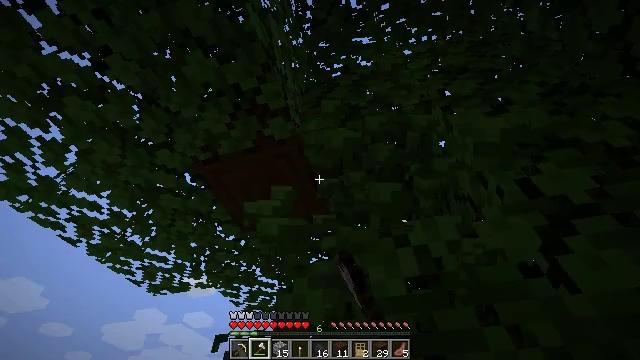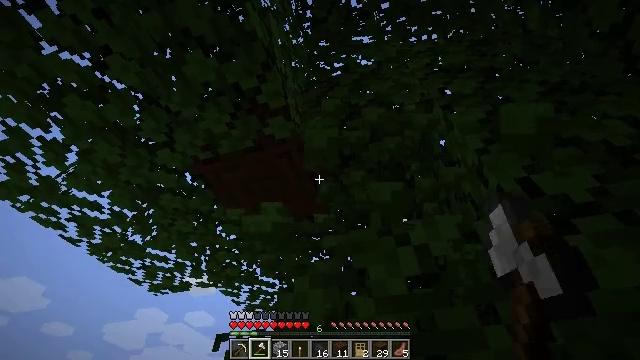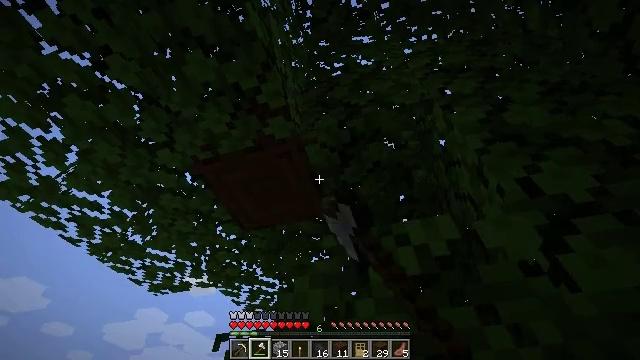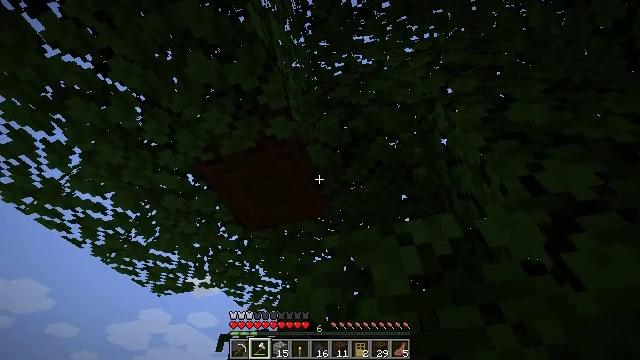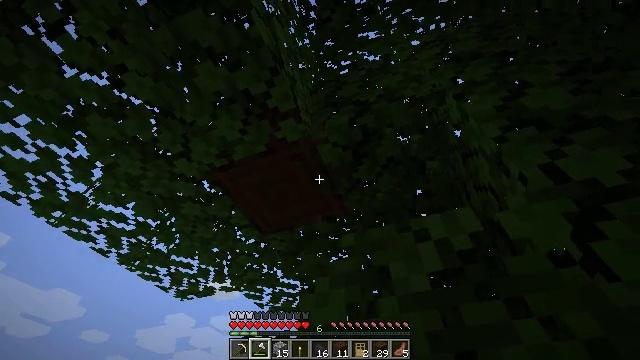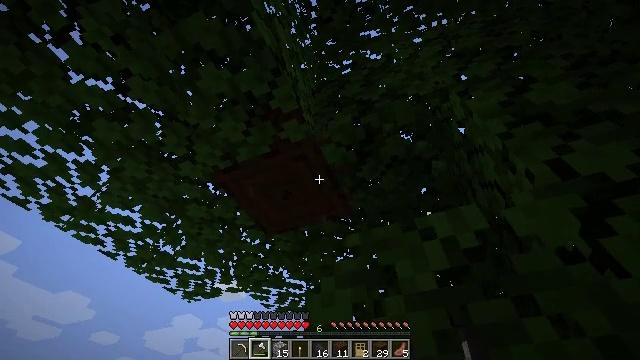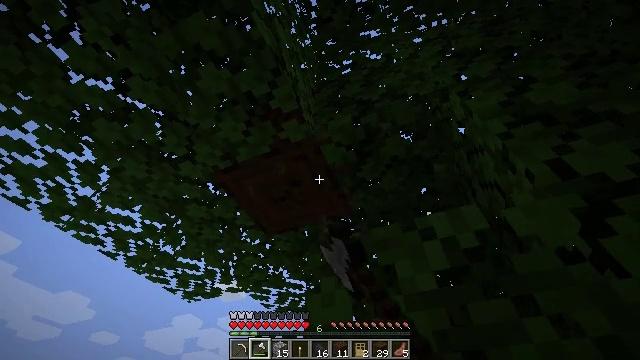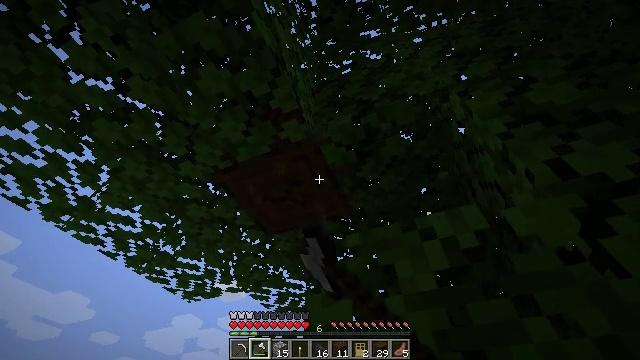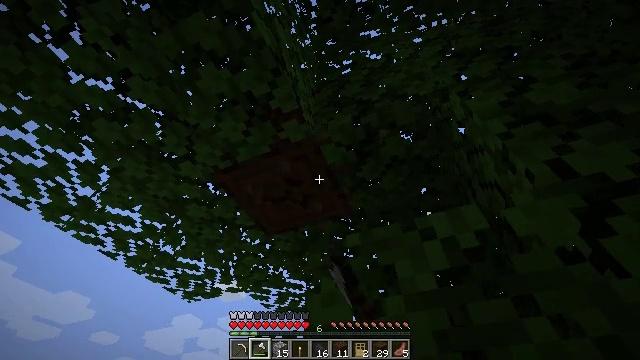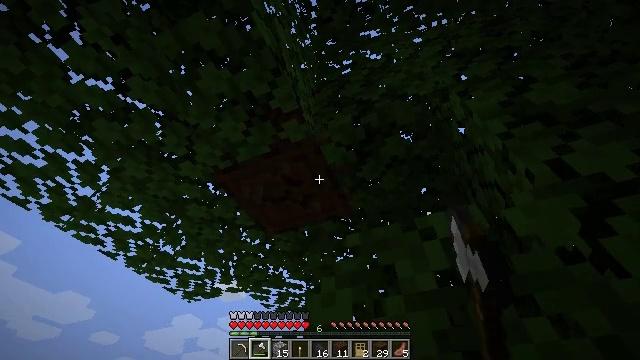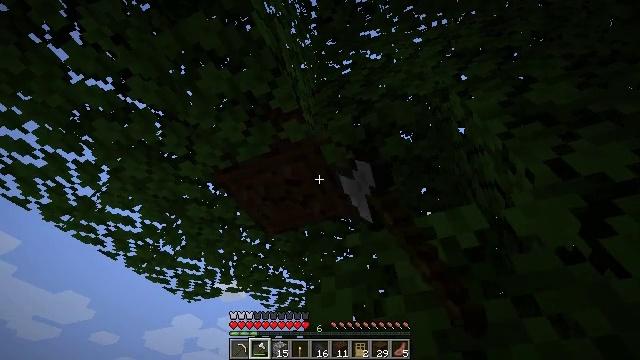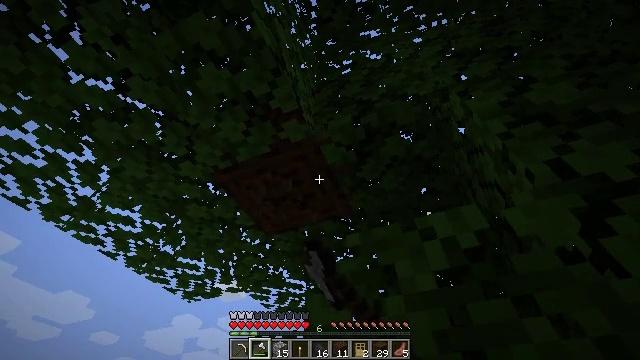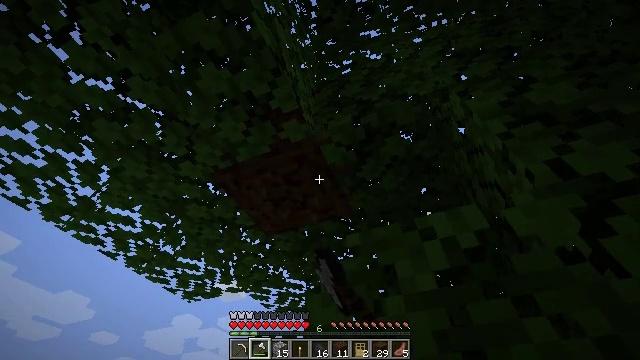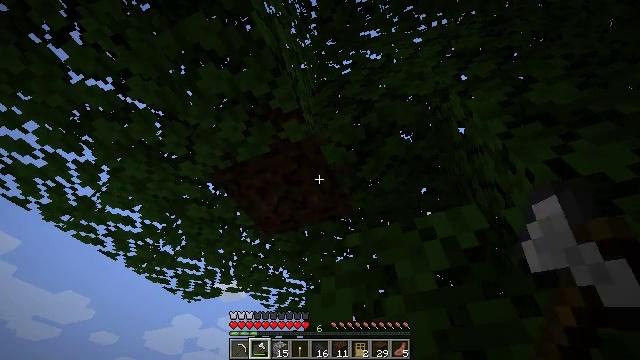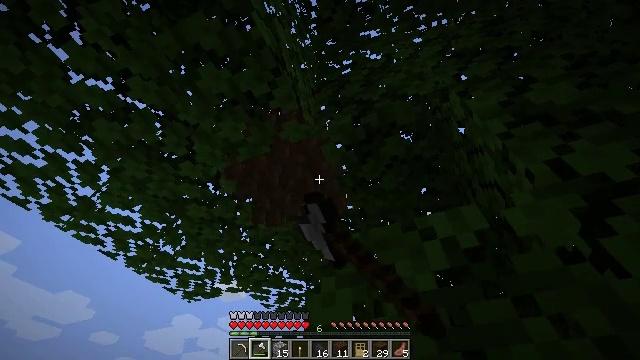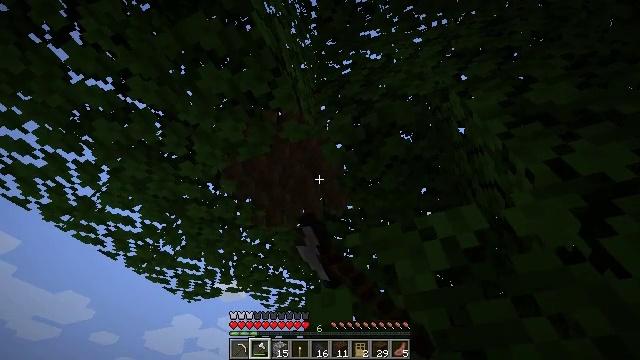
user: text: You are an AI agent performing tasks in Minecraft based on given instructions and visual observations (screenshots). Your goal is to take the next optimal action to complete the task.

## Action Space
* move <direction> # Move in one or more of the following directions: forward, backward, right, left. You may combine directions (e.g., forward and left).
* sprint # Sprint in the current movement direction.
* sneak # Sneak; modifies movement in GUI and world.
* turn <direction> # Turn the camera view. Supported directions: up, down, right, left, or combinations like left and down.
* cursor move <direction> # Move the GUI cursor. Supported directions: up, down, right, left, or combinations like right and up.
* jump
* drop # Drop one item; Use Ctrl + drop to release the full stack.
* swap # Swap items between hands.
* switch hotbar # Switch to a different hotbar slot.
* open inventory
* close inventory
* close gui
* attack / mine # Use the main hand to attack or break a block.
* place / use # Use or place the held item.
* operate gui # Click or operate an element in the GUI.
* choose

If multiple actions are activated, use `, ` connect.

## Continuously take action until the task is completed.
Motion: motion action
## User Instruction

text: Chop down the dark oak log.
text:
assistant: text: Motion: sneak, attack / mine
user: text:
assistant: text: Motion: sneak, attack / mine
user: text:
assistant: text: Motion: sneak, attack / mine
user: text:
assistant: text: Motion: sneak, turn left, attack / mine
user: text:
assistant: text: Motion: sneak, turn left, attack / mine
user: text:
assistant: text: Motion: sneak, attack / mine
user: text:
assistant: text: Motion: sneak, attack / mine
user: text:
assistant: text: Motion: sneak, attack / mine
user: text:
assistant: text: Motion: sneak, attack / mine
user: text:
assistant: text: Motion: sneak, attack / mine
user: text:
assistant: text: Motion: sneak, attack / mine
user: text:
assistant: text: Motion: sneak, attack / mine
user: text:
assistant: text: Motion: sneak, attack / mine
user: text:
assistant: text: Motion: sneak, attack / mine
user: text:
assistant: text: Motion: sneak, attack / mine
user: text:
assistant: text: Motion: sneak, attack / mine
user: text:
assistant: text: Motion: sneak, attack / mine
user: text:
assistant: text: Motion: sneak, attack / mine
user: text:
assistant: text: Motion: sneak, attack / mine